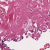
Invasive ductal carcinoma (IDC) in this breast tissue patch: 0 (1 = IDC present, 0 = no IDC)